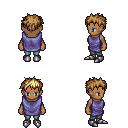
a pixel art fantasy rpg character, female body template, human, dark skin, chain tabard jacket, teal pants, blonde bedhead hairstyle, metal boots, four views (front, back, left, right), 2x2 character sprite sheet, small pixel art, hard edges, no anti-aliasing